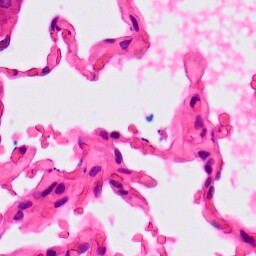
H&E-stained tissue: Lung